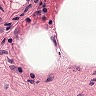
Metastatic tissue present: no